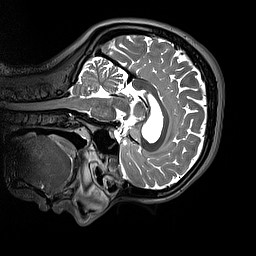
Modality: T2w
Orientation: sagittal
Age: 24
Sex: female
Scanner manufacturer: siemens
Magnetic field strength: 3 T
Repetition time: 3.2 s
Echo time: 0.412 s